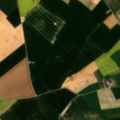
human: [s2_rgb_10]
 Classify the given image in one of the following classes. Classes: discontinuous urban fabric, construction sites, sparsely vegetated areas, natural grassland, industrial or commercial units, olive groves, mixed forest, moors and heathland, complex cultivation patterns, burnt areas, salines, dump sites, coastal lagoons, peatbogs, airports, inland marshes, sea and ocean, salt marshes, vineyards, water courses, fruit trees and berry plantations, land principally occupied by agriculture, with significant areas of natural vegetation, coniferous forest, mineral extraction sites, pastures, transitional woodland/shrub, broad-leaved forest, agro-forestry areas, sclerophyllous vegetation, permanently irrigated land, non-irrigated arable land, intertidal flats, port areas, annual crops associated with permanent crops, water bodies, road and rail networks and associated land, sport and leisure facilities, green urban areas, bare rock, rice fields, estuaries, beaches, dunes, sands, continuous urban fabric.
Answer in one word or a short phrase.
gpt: non-irrigated arable land